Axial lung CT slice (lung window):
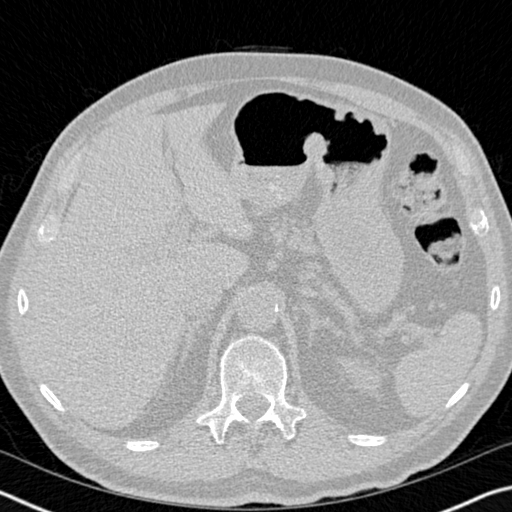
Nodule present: no